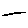
Label: line